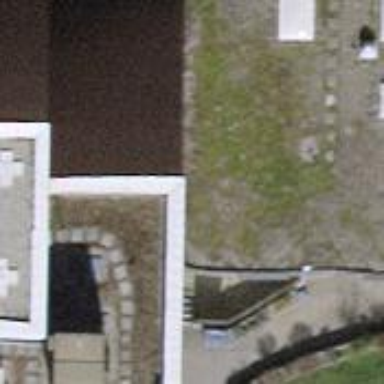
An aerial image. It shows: School building.